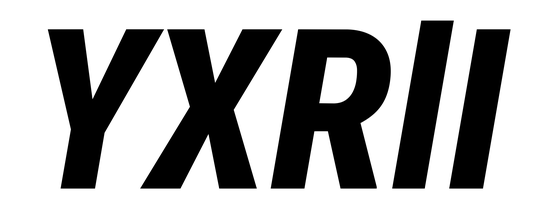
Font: Roboto-Italic_Condensed_ExtraBold_Italic